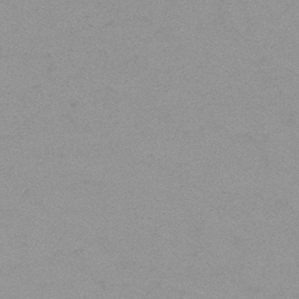
Label: frost